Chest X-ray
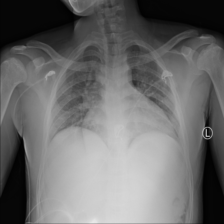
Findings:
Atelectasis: negative
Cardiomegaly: positive
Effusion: negative
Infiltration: negative
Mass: negative
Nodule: negative
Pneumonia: negative
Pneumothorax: negative
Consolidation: negative
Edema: negative
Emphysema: negative
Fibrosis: negative
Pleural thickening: negative
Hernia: negative